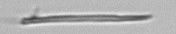
Label: fiber